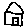
Label: house